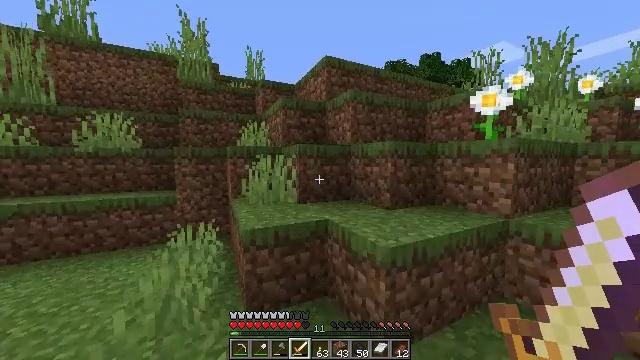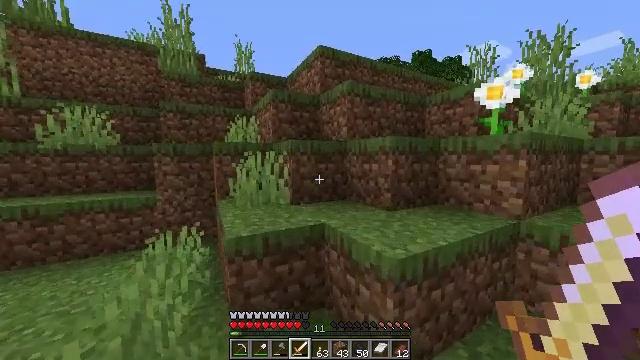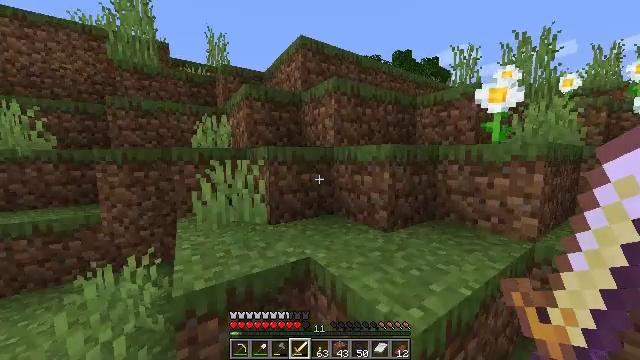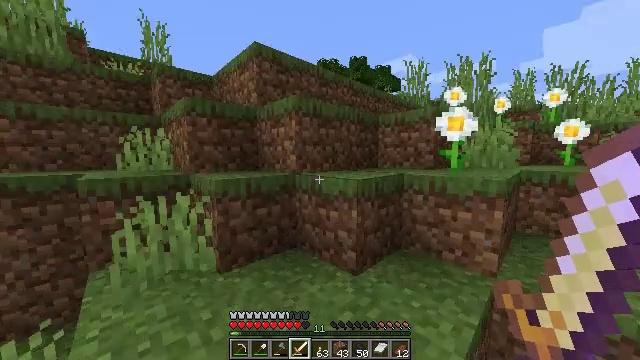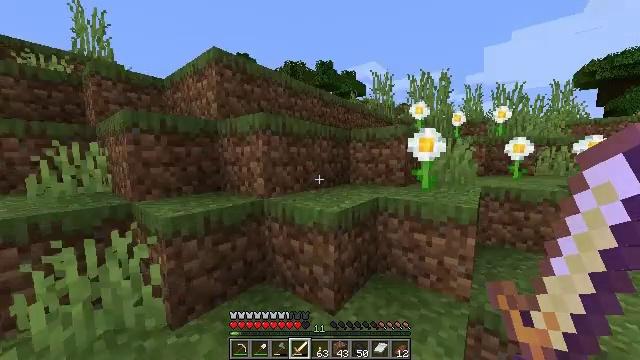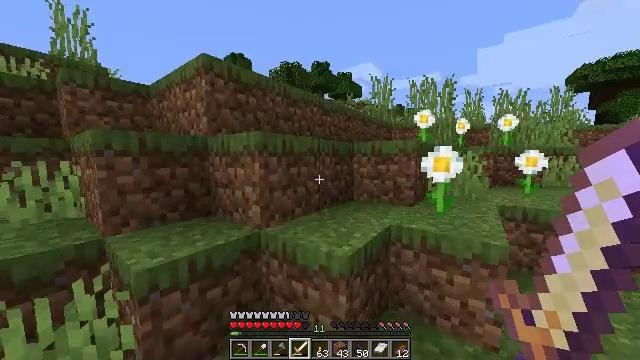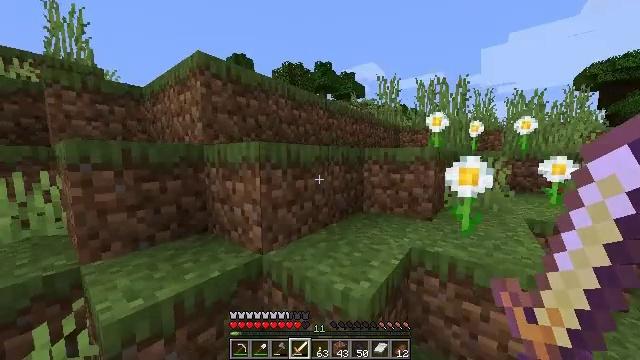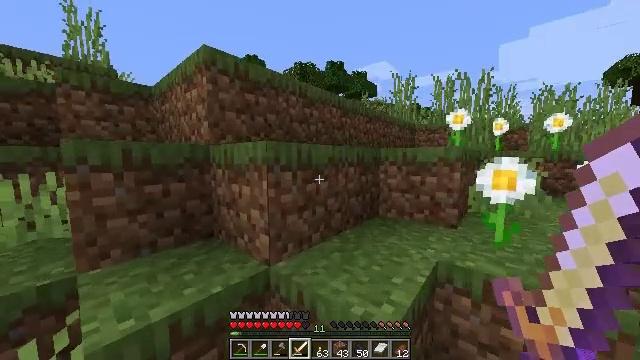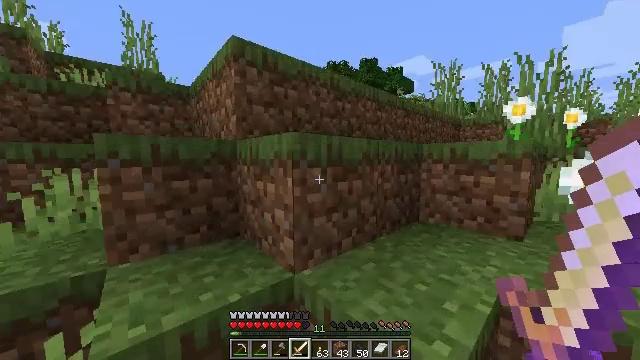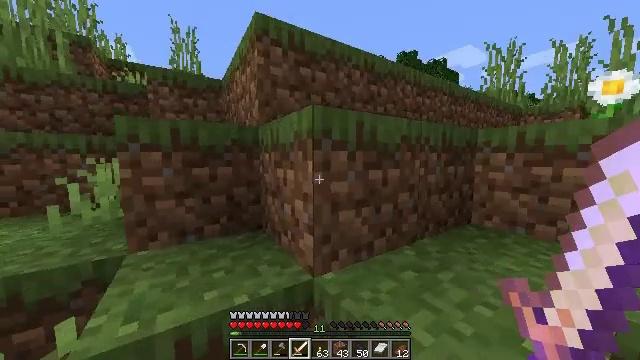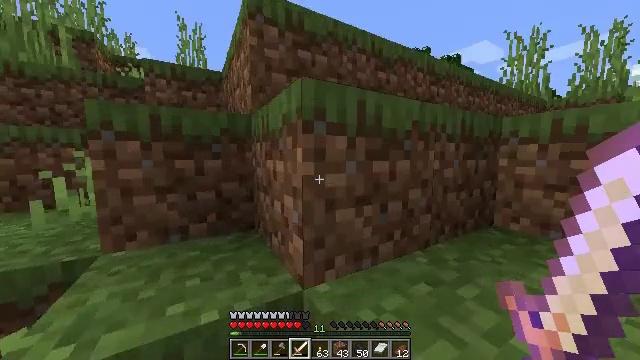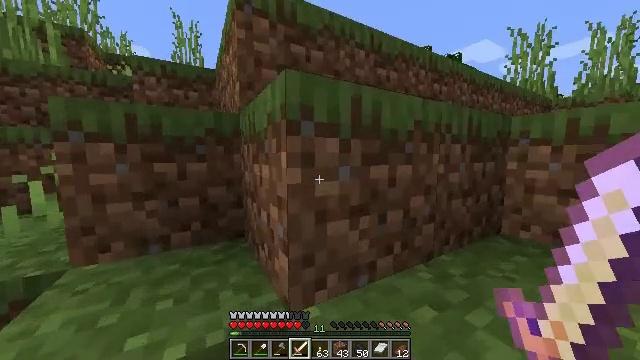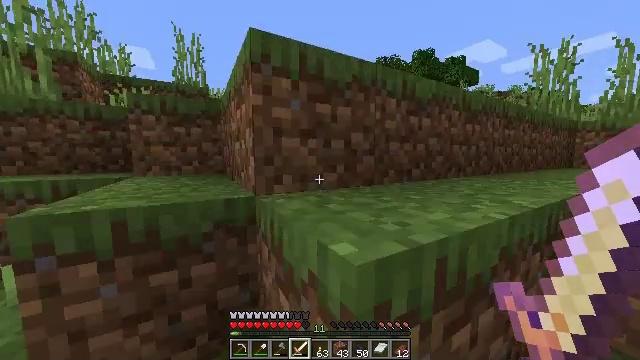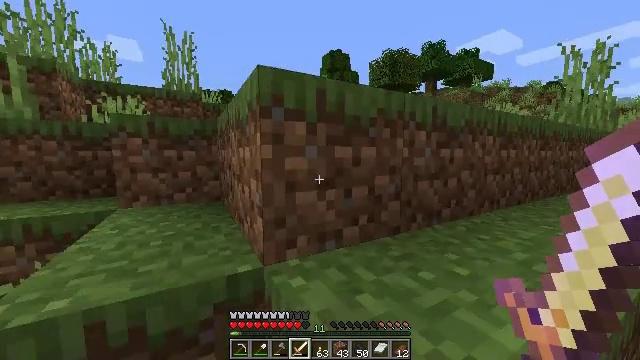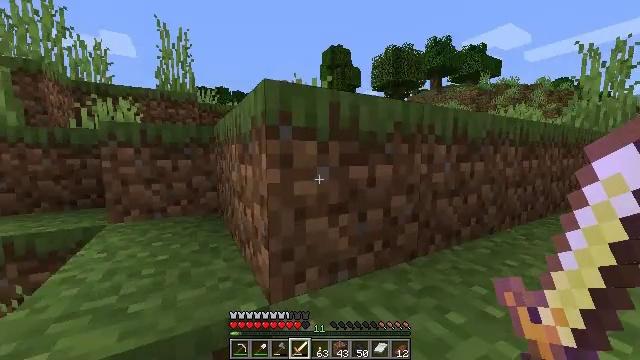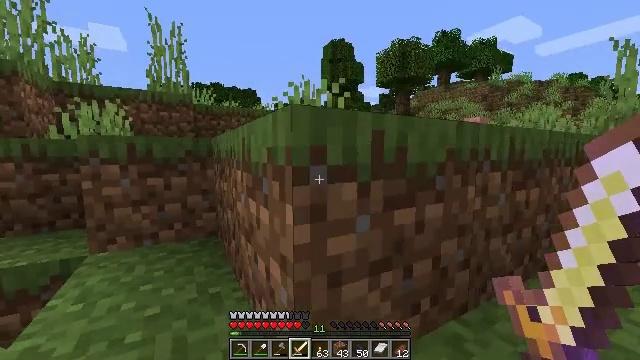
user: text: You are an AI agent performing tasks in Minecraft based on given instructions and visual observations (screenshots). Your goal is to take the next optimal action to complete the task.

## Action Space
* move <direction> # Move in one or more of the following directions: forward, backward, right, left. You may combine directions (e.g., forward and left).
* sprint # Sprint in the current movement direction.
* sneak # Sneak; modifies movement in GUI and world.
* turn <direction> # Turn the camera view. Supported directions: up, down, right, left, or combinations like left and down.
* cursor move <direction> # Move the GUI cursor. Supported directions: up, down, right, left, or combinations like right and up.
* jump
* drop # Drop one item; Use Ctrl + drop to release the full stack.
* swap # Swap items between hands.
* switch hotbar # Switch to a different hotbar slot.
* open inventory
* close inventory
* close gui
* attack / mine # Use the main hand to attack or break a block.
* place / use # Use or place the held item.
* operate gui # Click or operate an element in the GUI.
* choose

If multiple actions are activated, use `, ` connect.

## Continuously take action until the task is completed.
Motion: motion action
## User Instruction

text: Gather grass on the ground.
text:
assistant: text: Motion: move forward, sprint, turn right
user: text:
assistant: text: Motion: move forward, sprint, turn right, jump
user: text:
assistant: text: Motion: move forward, sprint, turn right, jump
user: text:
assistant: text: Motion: move forward, sprint, turn right, jump
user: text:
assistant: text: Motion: move forward, sprint, turn right, jump
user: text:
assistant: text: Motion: move forward and move right, sprint
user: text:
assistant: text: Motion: move forward and move right, sprint, turn left
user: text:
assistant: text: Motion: move forward and move right, sprint, turn left
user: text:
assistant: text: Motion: move forward and move right, sprint, turn left
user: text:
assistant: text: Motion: move forward and move right, sprint, turn left, jump
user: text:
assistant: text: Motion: move forward and move right, sprint, jump
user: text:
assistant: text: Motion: move forward, sprint, jump
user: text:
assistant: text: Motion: move forward, sprint, jump
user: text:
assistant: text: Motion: move forward, sprint
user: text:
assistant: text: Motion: move forward, sprint
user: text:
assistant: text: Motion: move forward, sprint
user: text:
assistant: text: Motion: move forward, sprint
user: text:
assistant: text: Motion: move forward, sprint, jump
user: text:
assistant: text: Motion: move forward, sprint, jump
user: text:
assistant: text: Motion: move forward, sprint, jump
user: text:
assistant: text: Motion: move forward, sprint, jump
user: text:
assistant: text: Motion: move forward, sprint, jump
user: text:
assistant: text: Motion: move forward, sprint
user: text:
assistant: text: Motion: move forward, sprint
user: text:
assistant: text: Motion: move forward, sprint
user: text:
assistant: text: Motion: move forward, sprint
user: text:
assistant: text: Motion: move forward, sprint
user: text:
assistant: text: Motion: move forward, sprint
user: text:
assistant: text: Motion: move forward, sprint, jump
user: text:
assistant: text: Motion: move forward, sprint, jump